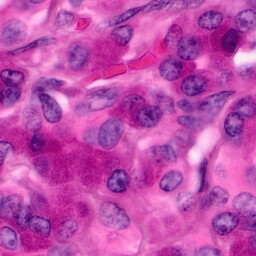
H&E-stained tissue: Pancreatic